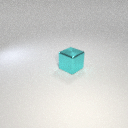
large cyan metal cube